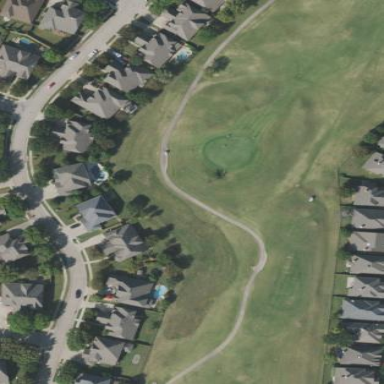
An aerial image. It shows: Area with grass used as rough in golf course.